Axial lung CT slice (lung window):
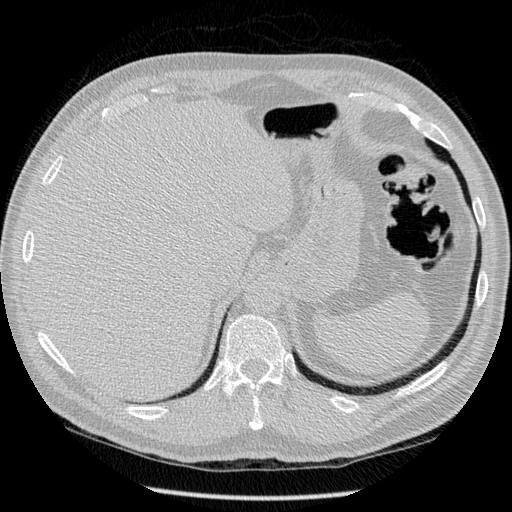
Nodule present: no